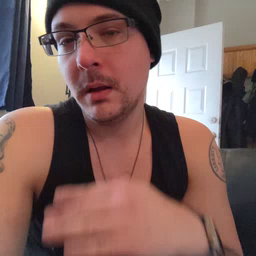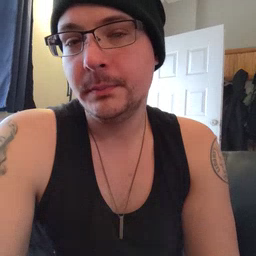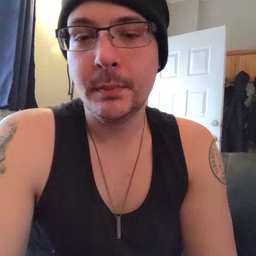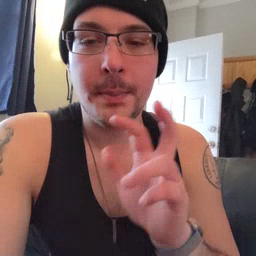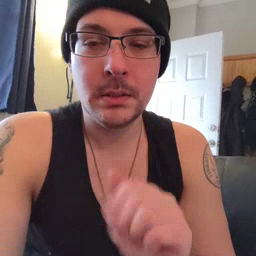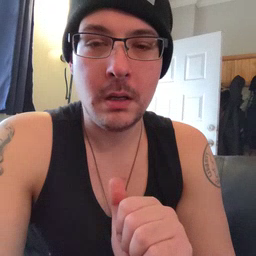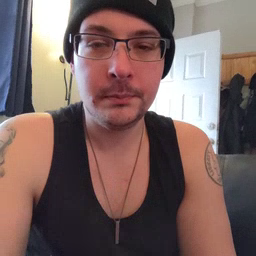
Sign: pizza